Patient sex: F
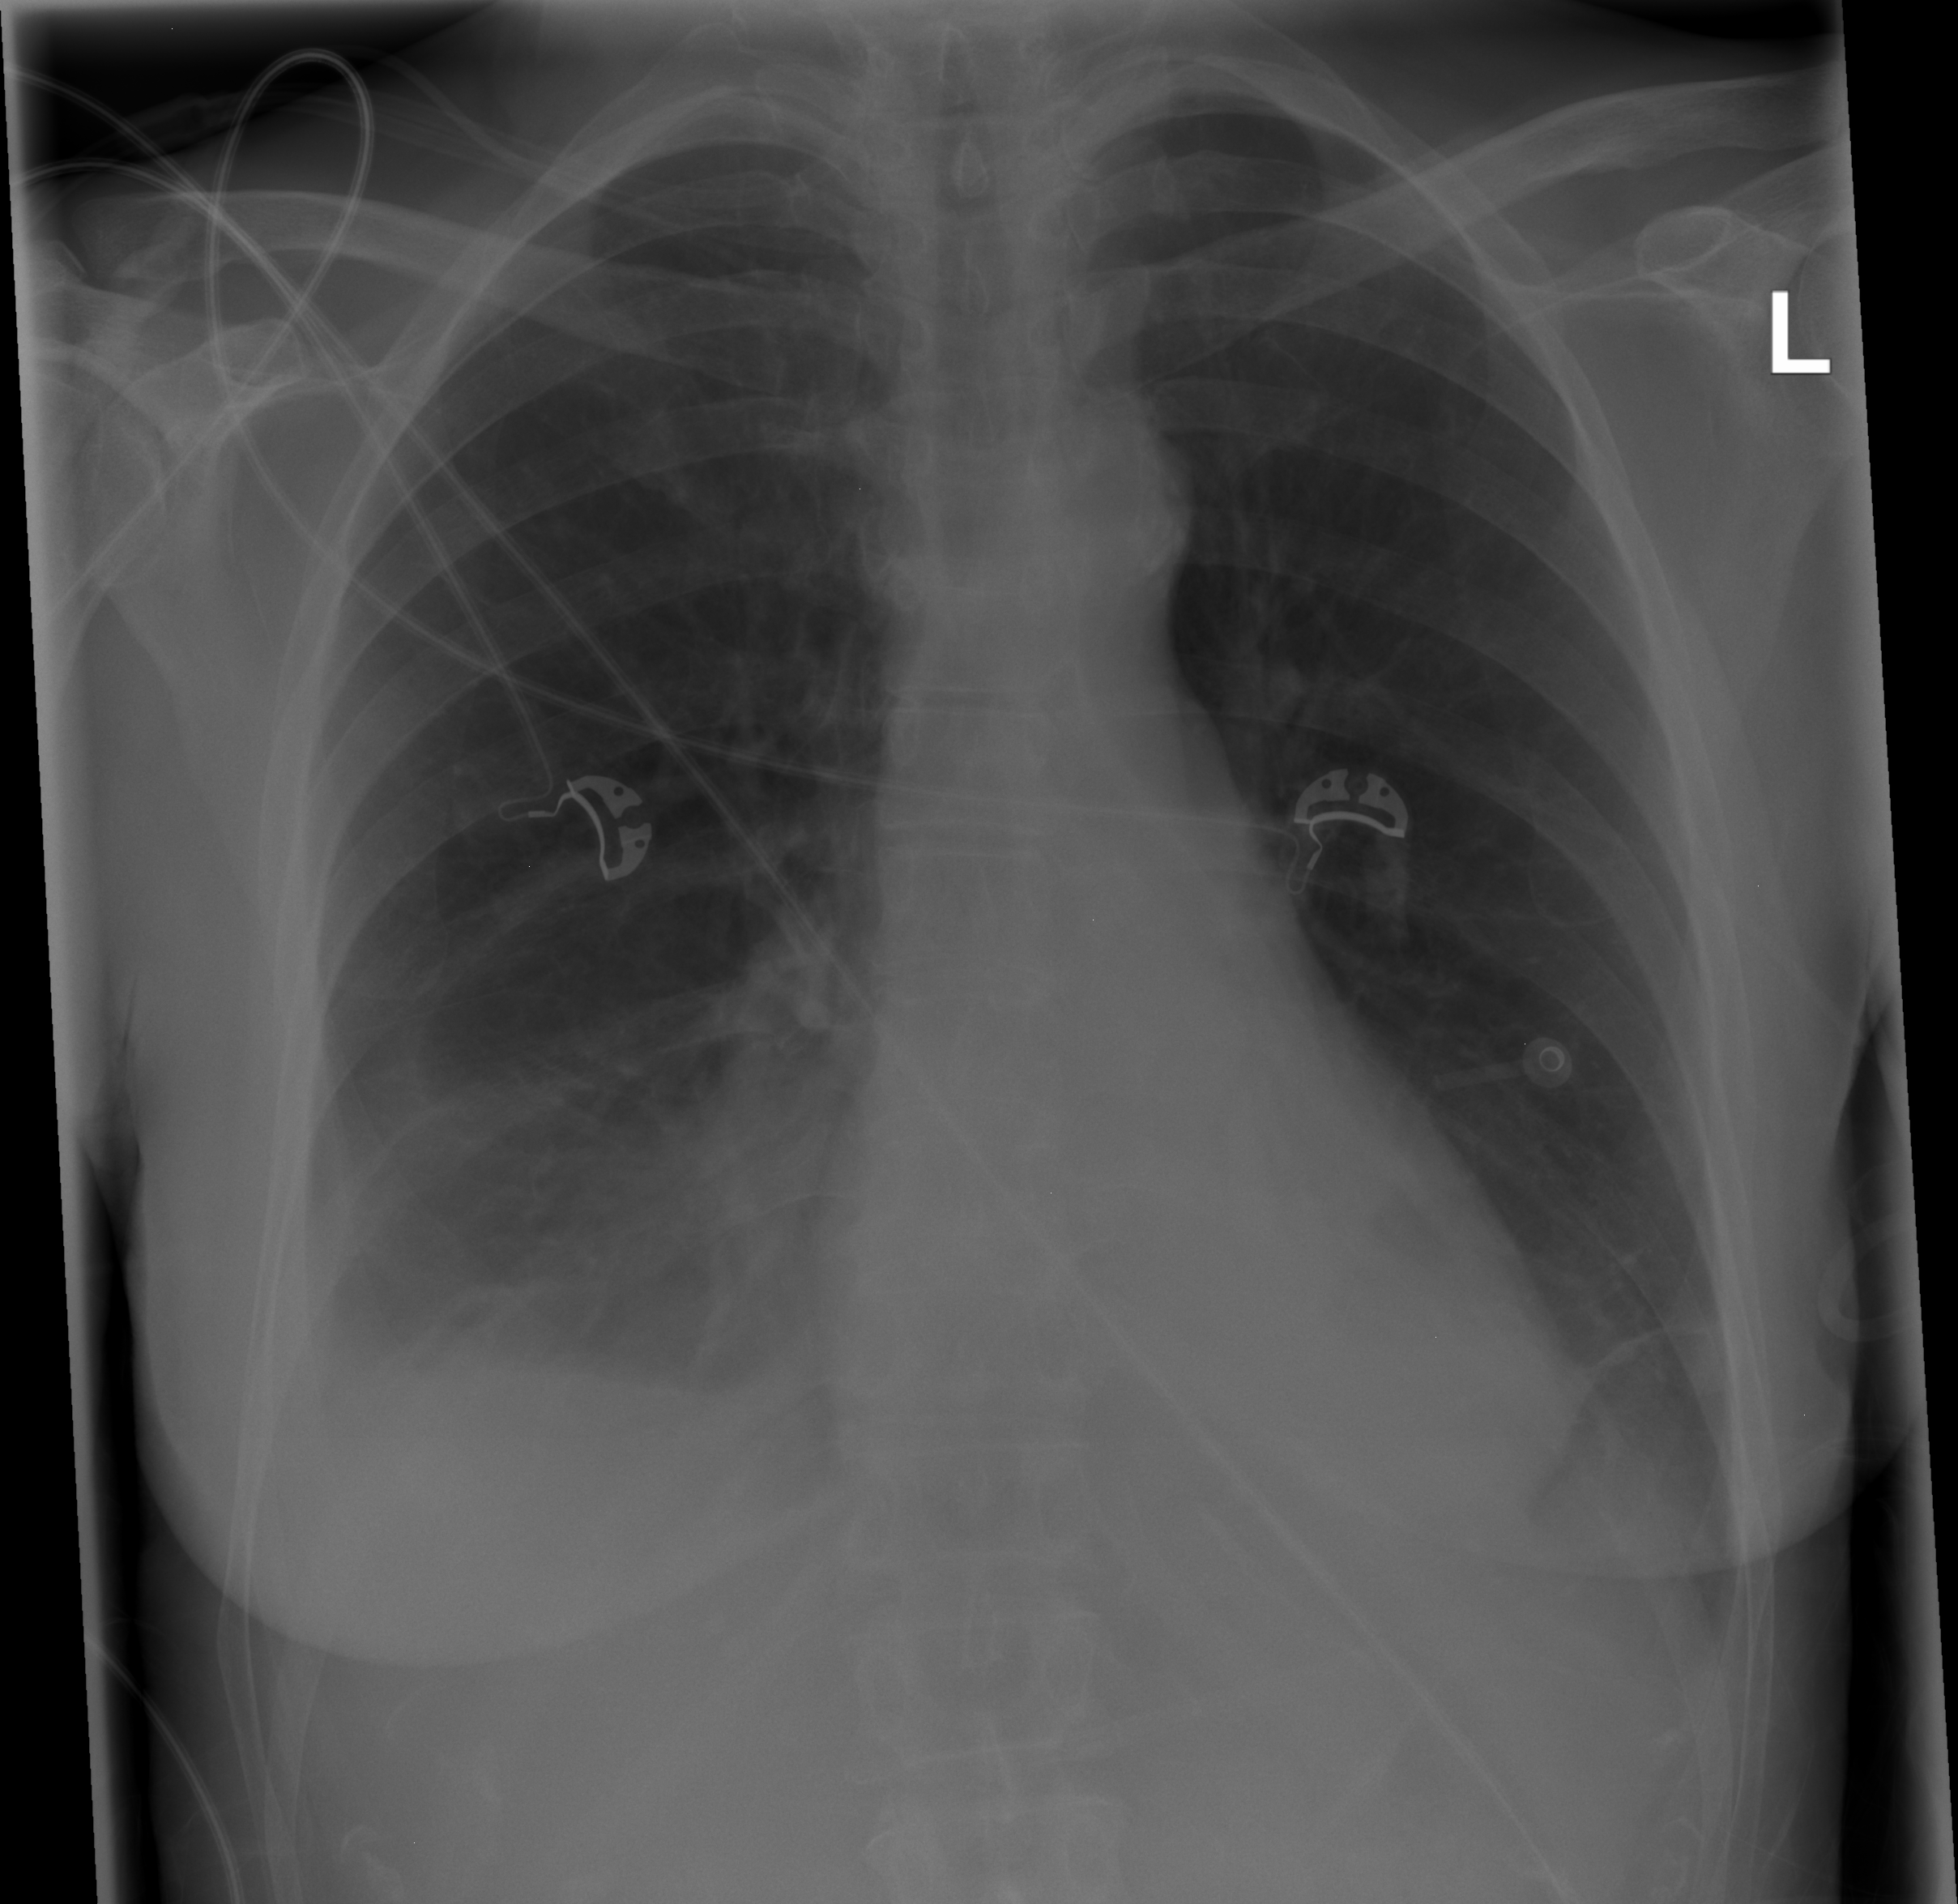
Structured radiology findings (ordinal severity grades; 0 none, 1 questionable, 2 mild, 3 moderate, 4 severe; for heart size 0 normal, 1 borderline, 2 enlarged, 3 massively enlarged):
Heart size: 0
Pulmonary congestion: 0
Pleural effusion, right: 2
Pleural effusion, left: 1
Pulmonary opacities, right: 0
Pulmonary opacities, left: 0
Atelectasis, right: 2
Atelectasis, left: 2